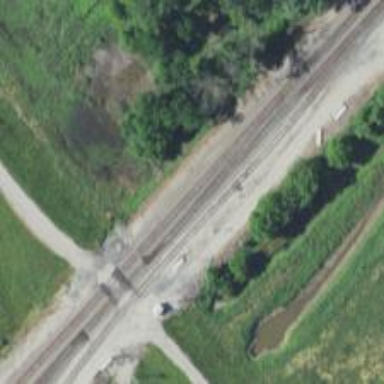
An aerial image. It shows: Railway crossover.